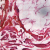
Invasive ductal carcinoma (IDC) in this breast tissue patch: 0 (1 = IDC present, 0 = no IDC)